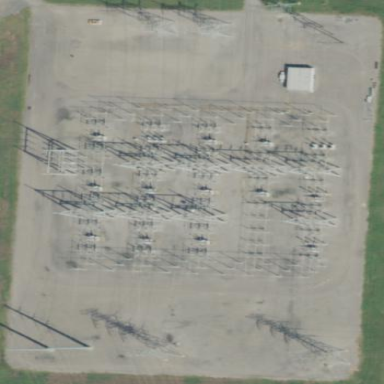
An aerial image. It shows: Power substation with transmission level designation. It is enclosed by fence.